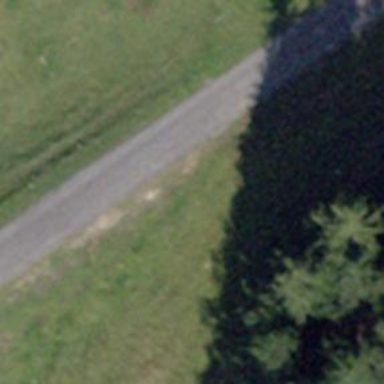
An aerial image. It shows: Nordic ski trail with classic and skating grooming on asphalt surface.